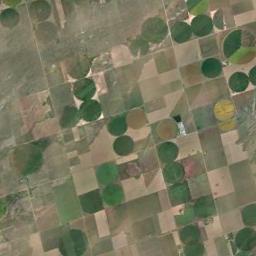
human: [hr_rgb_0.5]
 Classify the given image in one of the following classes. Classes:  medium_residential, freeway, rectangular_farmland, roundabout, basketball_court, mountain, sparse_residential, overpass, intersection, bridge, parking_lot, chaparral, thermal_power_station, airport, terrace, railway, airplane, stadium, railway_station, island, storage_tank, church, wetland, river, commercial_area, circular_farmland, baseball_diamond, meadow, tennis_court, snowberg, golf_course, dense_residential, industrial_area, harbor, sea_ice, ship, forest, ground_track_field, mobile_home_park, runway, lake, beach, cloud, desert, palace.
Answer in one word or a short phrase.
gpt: circular_farmland